Question: The effect is like this:

I have investigated some methods.
Somebody use 'radiogroup', somebody use 'tabhost'.
What is the simplest way?
Is there any other way?
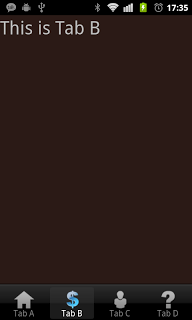
Answer: It is not really what google recommends in there <URL>
'''
<?xml version="1.0" encoding="utf-8"?>
<TabHost
xmlns:android="http://schemas.android.com/apk/res/android"
android:id="@android:id/tabhost"
android:layout_width="fill_parent"
android:layout_height="fill_parent">
<RelativeLayout
android:layout_height="fill_parent"
android:layout_width="fill_parent">
<TabWidget
android:id="@android:id/tabs"
android:layout_alignParentBottom="true"
android:layout_width="fill_parent"
android:layout_height="wrap_content" />
<FrameLayout
android:id="@android:id/tabcontent"
android:layout_width="fill_parent"
android:layout_height="fill_parent"
android:padding="5dp" />
</RelativeLayout>
</TabHost>
'''